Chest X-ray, AP view. Patient: 66 years old, sex M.
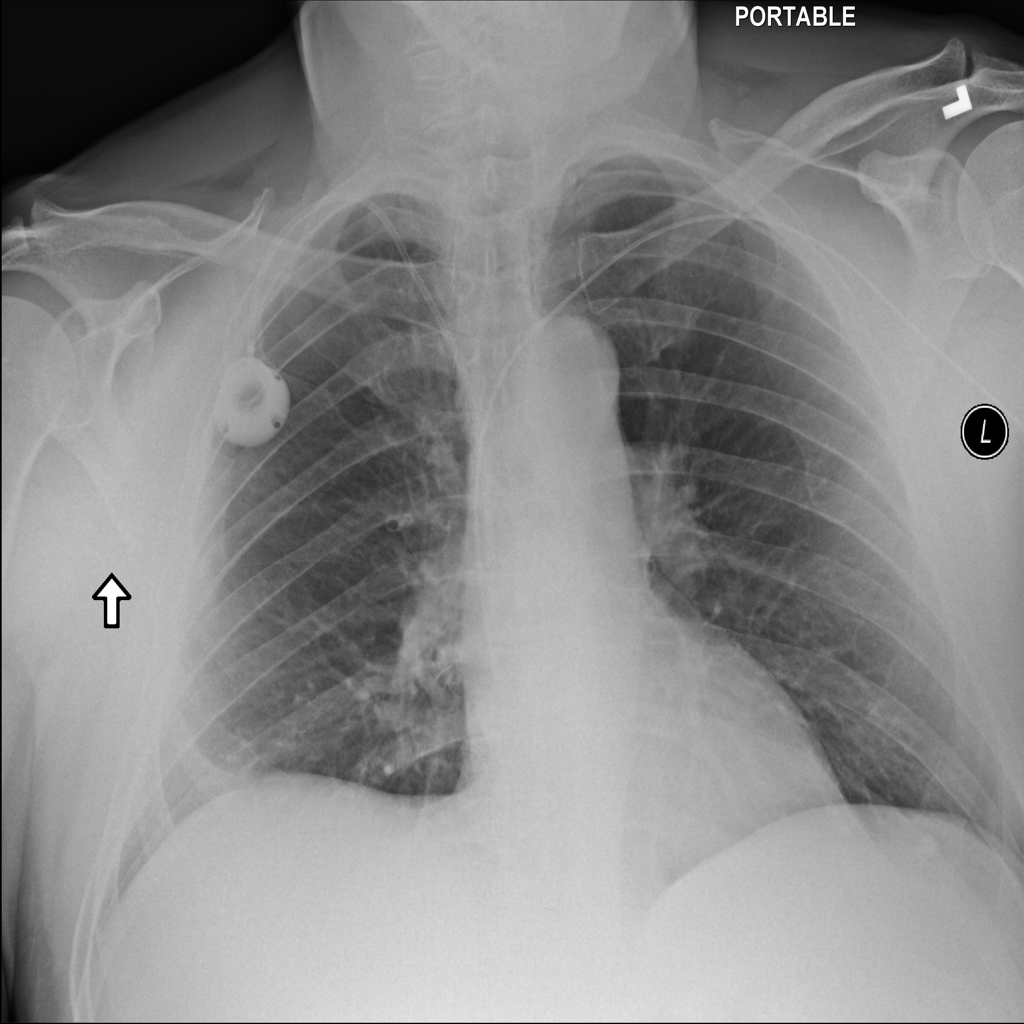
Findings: Nodule